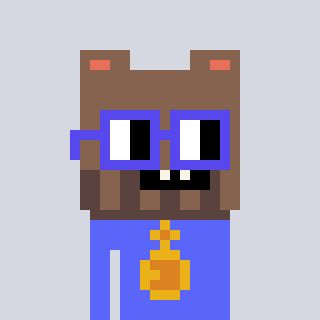
a pixel art character with square blue glasses, a bear-shaped head and a purple-colored body on a cool background